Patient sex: M
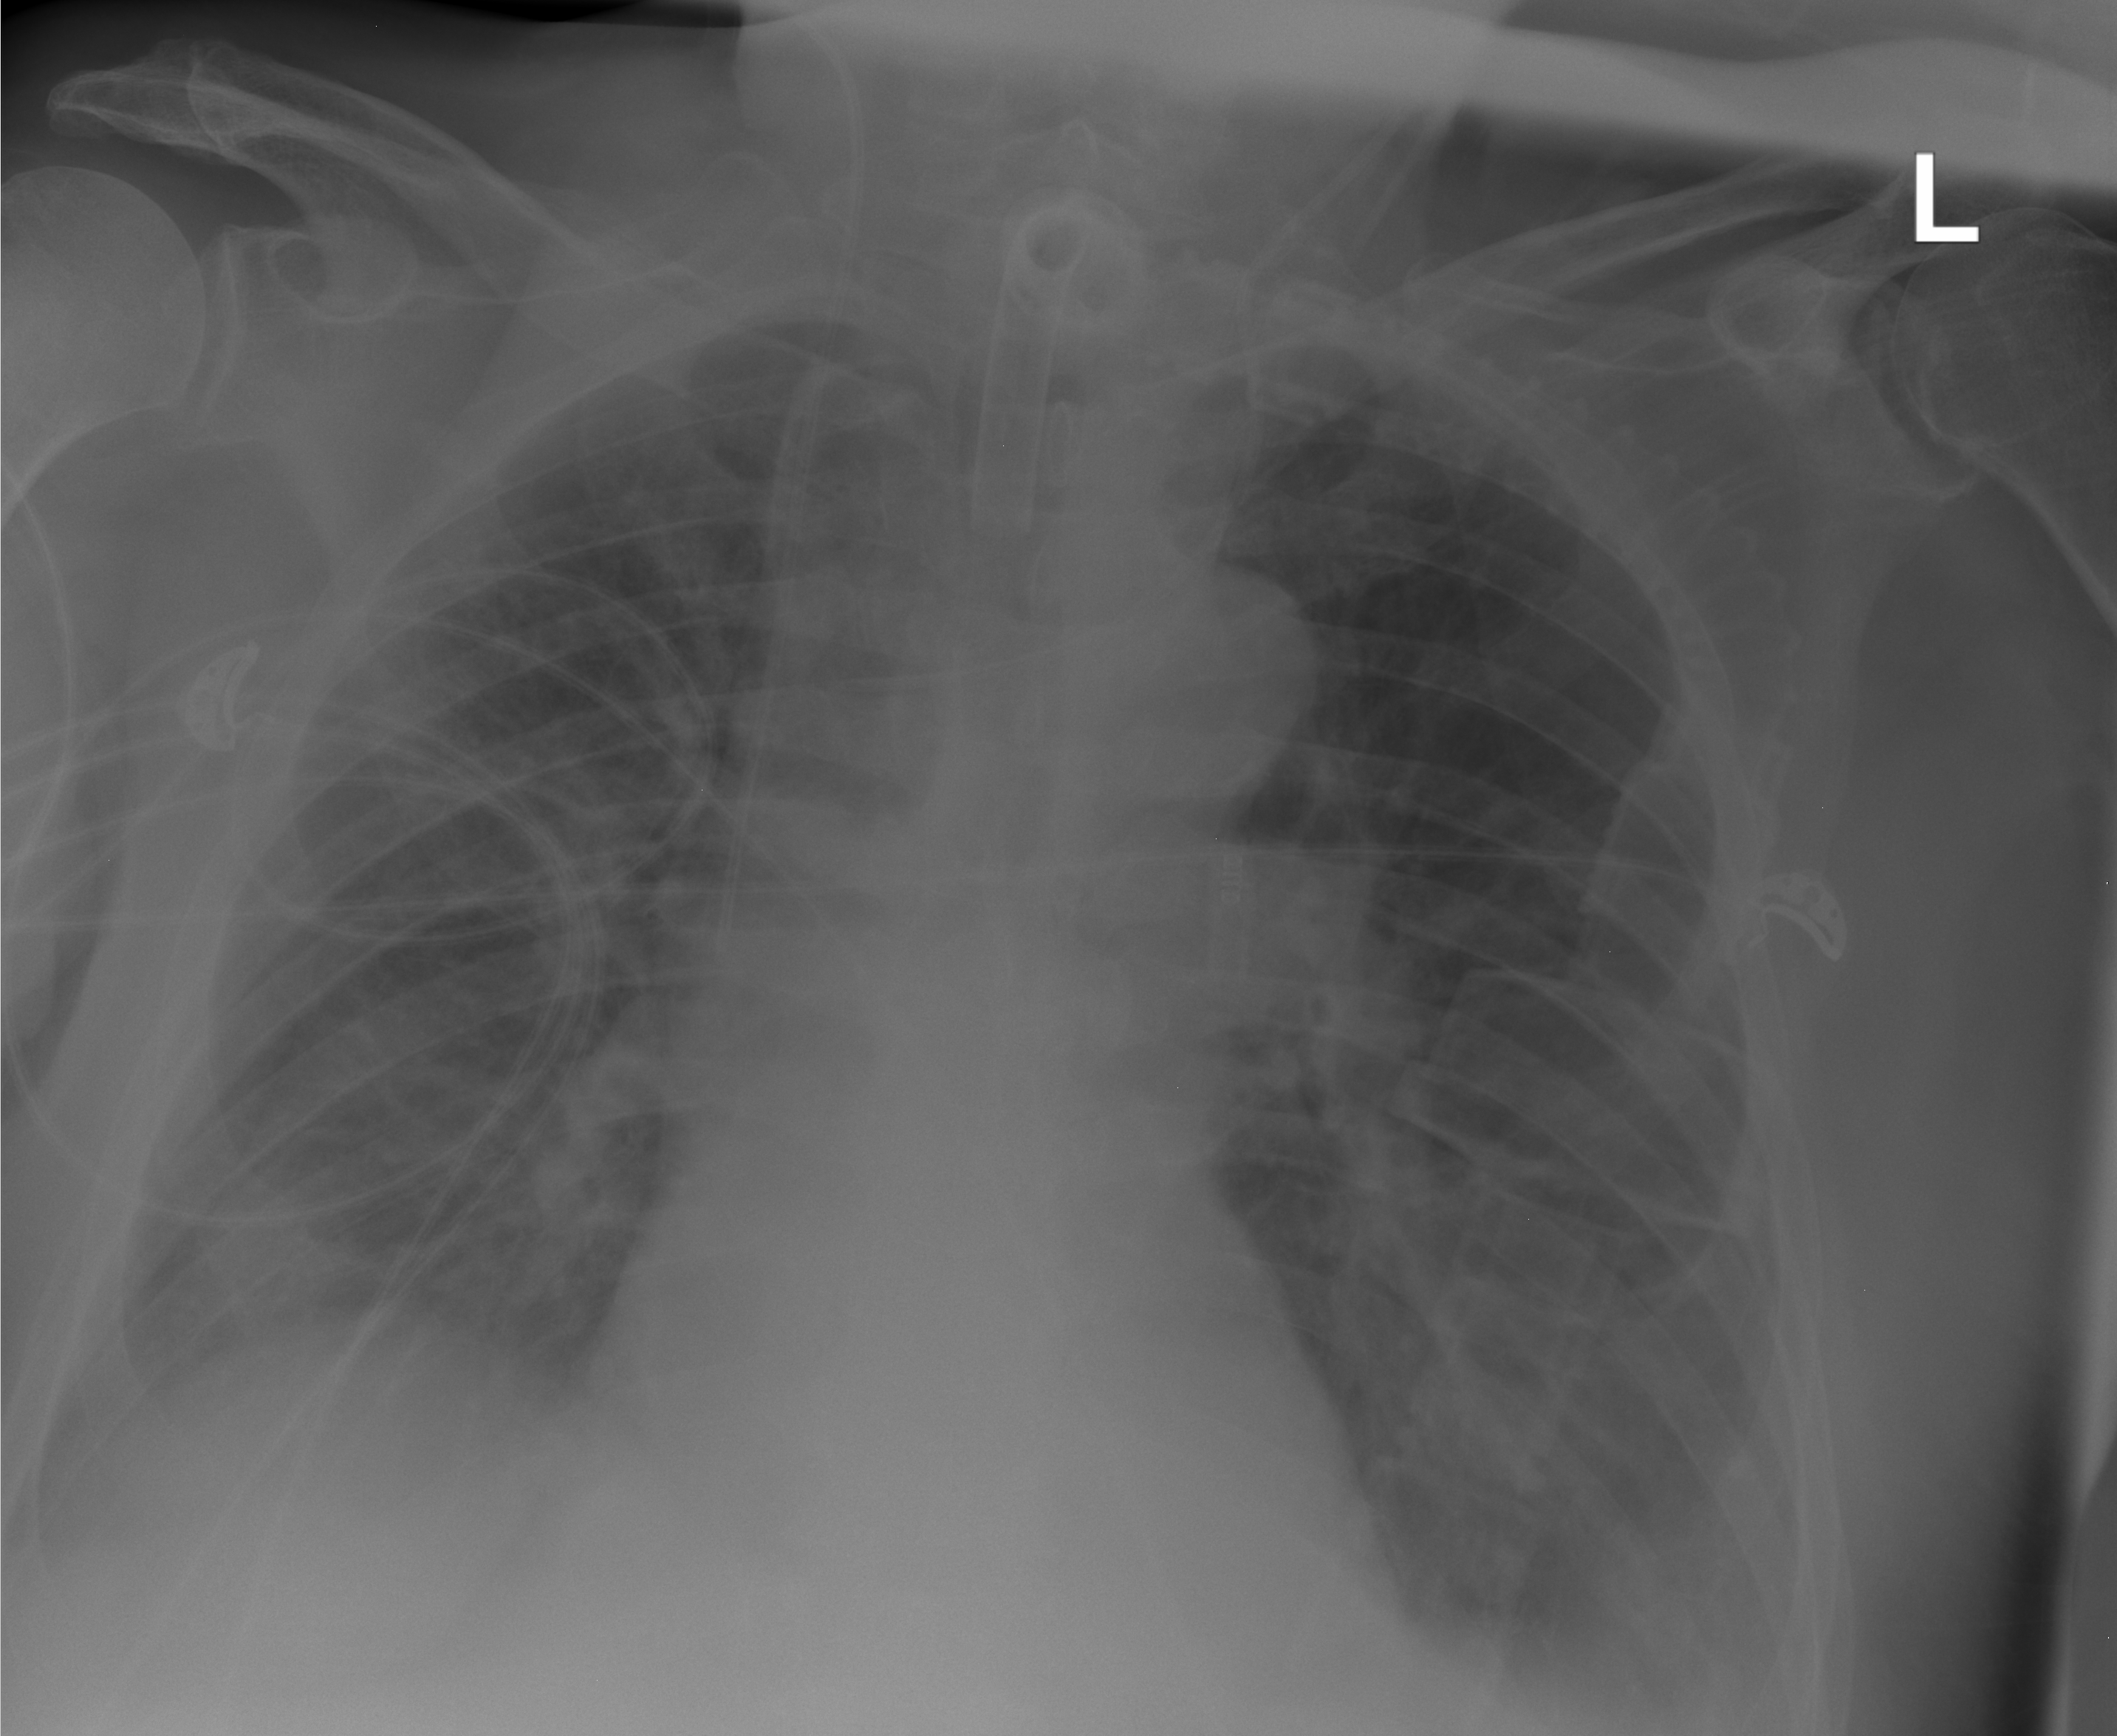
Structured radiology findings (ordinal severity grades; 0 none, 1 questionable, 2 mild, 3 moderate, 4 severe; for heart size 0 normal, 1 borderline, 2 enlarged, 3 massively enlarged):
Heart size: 0
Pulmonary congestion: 2
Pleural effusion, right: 2
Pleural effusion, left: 2
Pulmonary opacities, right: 0
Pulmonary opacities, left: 0
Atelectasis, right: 0
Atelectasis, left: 0